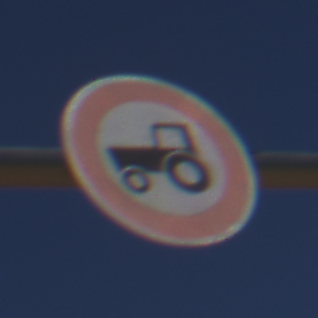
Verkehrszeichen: VerbotKraftfahrzeugeZuegeNichtSchneller25
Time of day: MorningAfternoon
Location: Outdoor (RoadRail)
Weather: Clear
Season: NotSpecified
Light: Natural